Question: I have been coding in Turbo C++ regarding and the aim of the code is to just take the input and print the inputs at the console. I have done the following code initially,
'''
// Program to demonstrate multiple inheritance
#include <conio.h>
#include <iomanip.h>
#include <iostream.h>
#include <stdio.h>
#include <stdlib.h>>
#include <string.h>
class Company1
{
protected:
int productID;
char *productName;
char *CompanyName;
public:
void input_c1()
{
cout << "Provide Company 1 Details : " << endl;
cout << setw(29) << setfill('-') << "" << endl;
cout << "Enter the Product ID : ";
cin >> productID;
cout << "Enter the Product Name : ";
gets(productName);
cout << "Enter the Company Name : ";
gets(CompanyName);
}
};
class Company2
{
protected:
int productID;
char *productName;
char *CompanyName;
public:
void input_c2()
{
cout << endl << "Provide Company 2 Details : " << endl;
cout << setw(29) << setfill('-') << "" << endl;
cout << "Enter the Product ID : ";
cin >> productID;
cout << "Enter the Product Name : ";
gets(productName);
cout << "Enter the Company Name : ";
gets(CompanyName);
}
};
class SuperMarket : public Company2, public Company1
{
public:
void Company_details()
{
cout << endl << "Company 1 details : " << endl;
cout << setw(20) << setfill('-') << "" << endl;
cout << "Product ID : " << Company1::productID << endl;
cout << "Product Name : ";
print_string(Company1::productName);
cout << endl;
cout << "Company Name : ";
print_string(Company1::CompanyName);
cout << endl << endl;
cout << "Company 2 details : " << endl;
cout << setw(20) << setfill('-') << "" << endl;
cout << "Product ID : " << Company2::productID << endl;
cout << "Product Name : ";
print_string(Company2::productName);
cout << endl;
cout << "Company Name : ";
print_string(Company2::CompanyName);
}
void print_string(char *ptr)
{
for (int i = 0; i != strlen(ptr); i++)
cout << ptr[i];
}
};
void main()
{
char choice;
clrscr();
SuperMarket s;
s.input_c1();
s.input_c2();
s.Company_details();
cout << endl << "Do you want to exit ? (Y/N) : ";
cin >> choice;
if (choice == 'Y' || choice == 'y')
exit(0);
getch();
}
'''
and got the output as following when executed,

But that wasn't the output which is expected because the of is instead it was expected to be . I further on tried to rectify it and made the derivation type of as and this resulted in correct output. I heard that is used mostly in the cases of . Despite not being a it has resulted in the correct output. Can anyone please explain why did I get such kind of wrong output in the mentioned program and how did the virtual made to work the program properly in this case ?
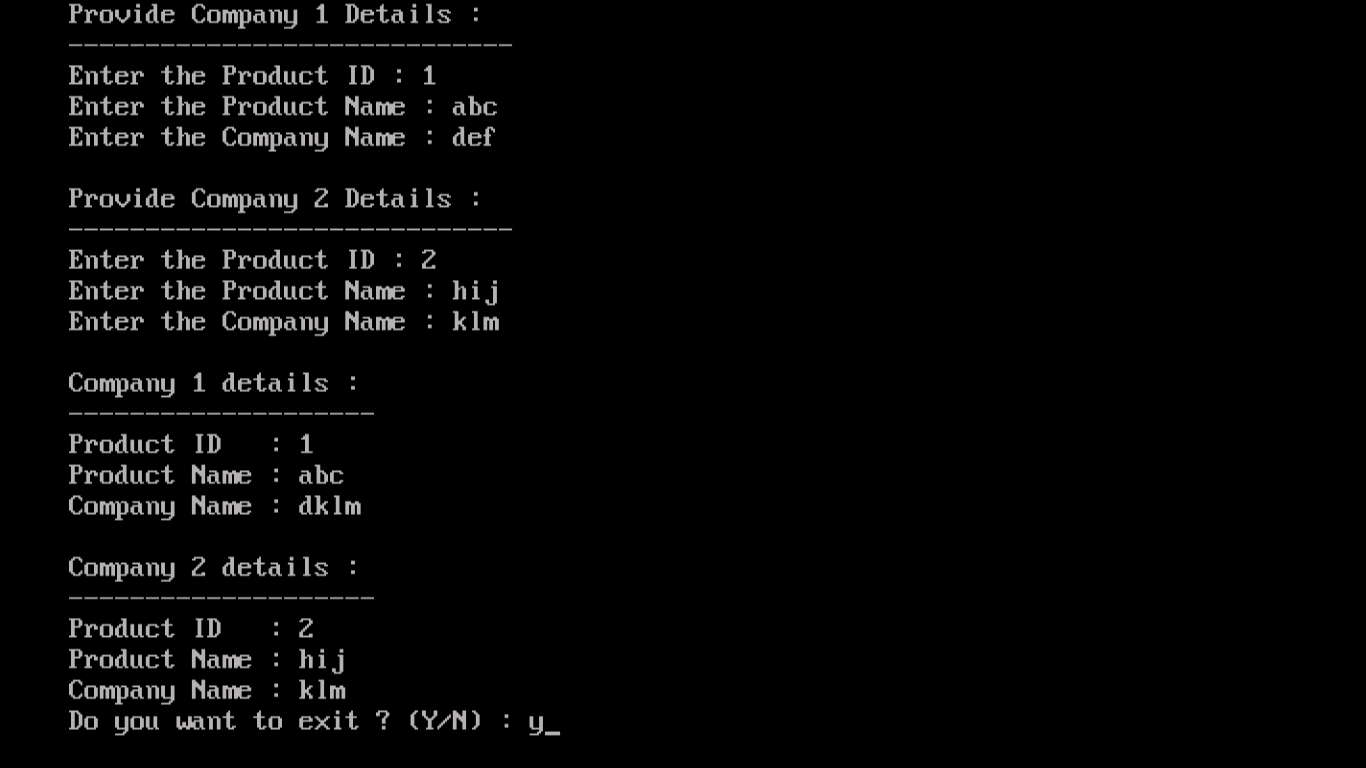
Answer: The pointers 'productName' and 'CompanyName' are uninitialized, so you can't use them as if they point to valid storage for some characters. You should just use 'std::string' instead of 'char*' pointers, to save yourself from this and a lot of other issues.
Though Turbo C++ doesn't have 'std::string', but maybe you can find a good string class for it if you must use that compiler. I can't really help much more with that, since Turbo C++ hardly even counts as C++ at this point.